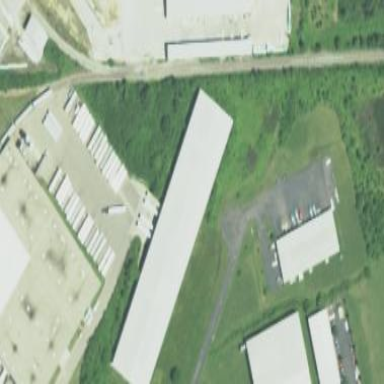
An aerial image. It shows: Warehouse.